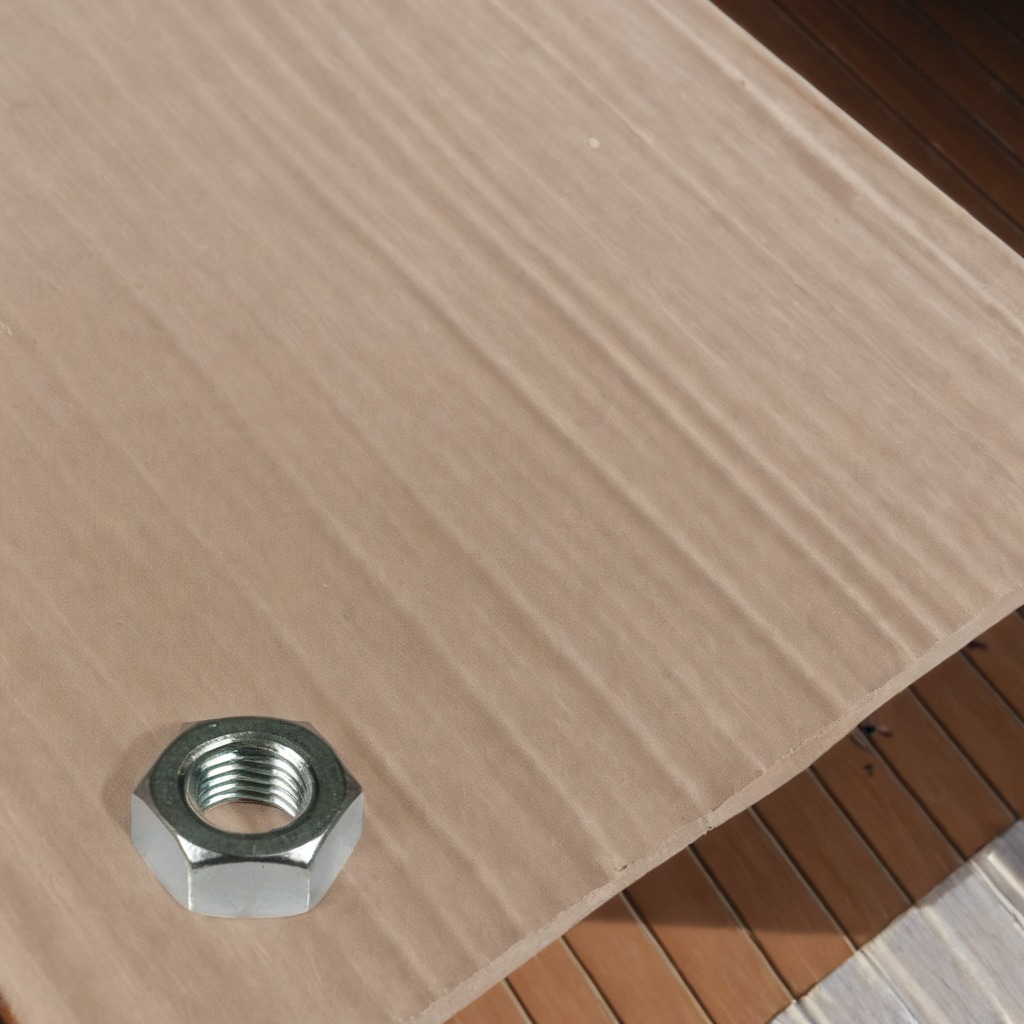
A metal nut is lying on the wooden table.